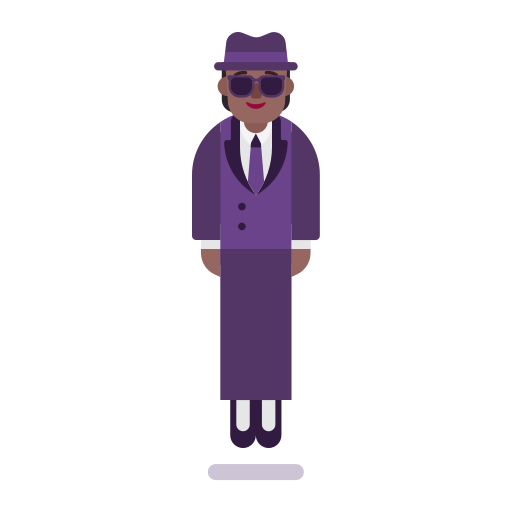
person in suit levitating flat  dark